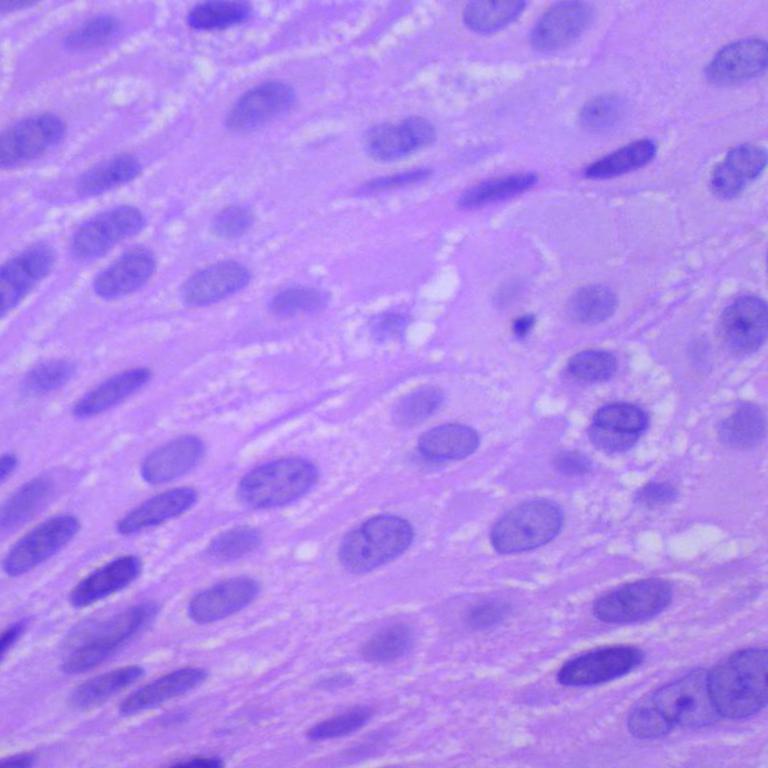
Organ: lung
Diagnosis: squamous carcinomas